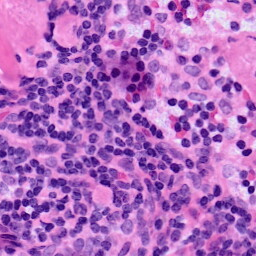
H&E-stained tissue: LymphNode